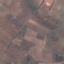
Land use / land cover: PermanentCrop